Chest X-ray:
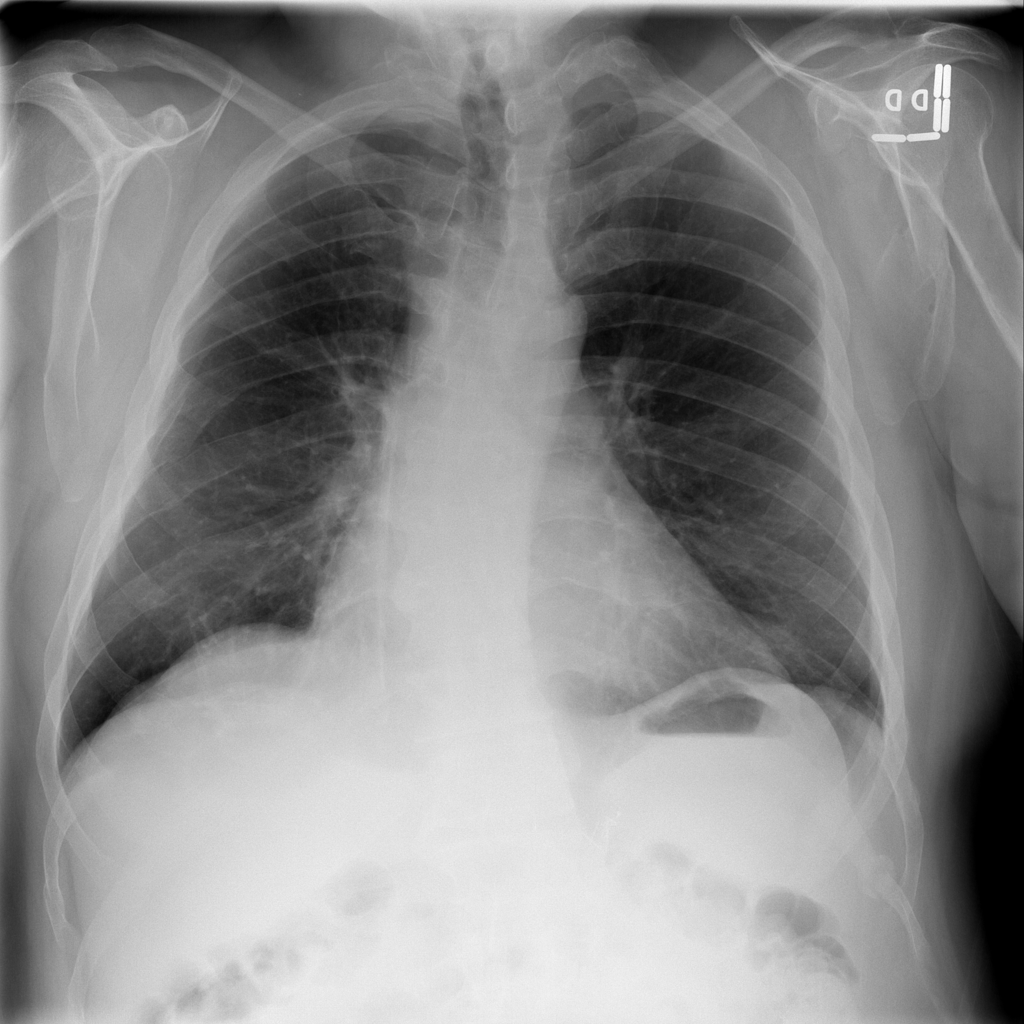
Findings: Fracture
No abnormal finding: no